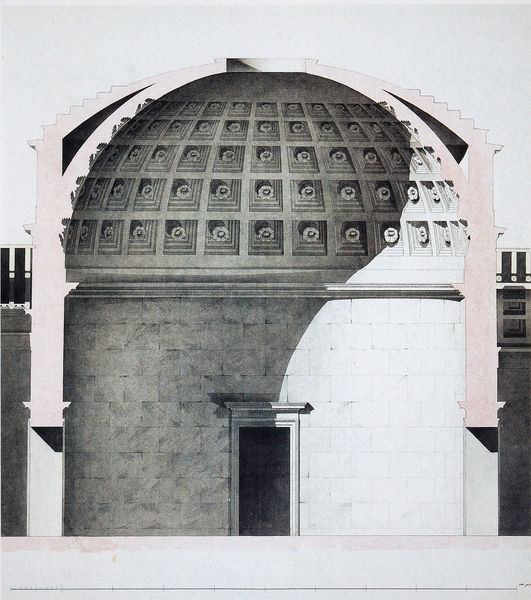
Titel: Walhalla (Projekt I) - Längsschnitt (Detail)
Künstler: Carl von Fischer
Standort: München
Institution: Architektursammlung der Technischen Universität
Schlagwörter: himmel, schatten, weiß, blumen, grau, hell, licht, marmor, schwarz, skizze, säule, tür, zeichnung, blüten, dach, gebäude, haus, rose, rosen, muster, wand, architektur, rahmen, stein, steine, kirche, sonne, auge, innen, klassizismus, frontal, renaissance, rosa, rund, umrandung, schalen, papier, modell, ansicht, fassade, studie, mauer, ziegel, graphik, kuppel, gris, ornamente, verzierung, türrahmen, durchgang, innenansicht, tor, foto, fotografie, photographie, eingang, nische, gewölbe, antike, eckig, orient, orientalisch, druck, schnitt, radierung, stich, blanc, noir, schwarzweiß, bleistift, entwurf, architrav, pantheon, rom, kasten, photo, ausstellung, fries, quadrate, portal, sims, gesims, türöffnung, quader, rosette, antik, konstruktion, rechteckig, kapelle, plan, tempel, kasetten, kassetten, kassettendecke, fleurs, lumière, ombre, soleil, riß, querschnitt, geometrie, ornamnet, bau, fleur, schwar, rosetten, pierre, fensterlos, aufriss, architekturzeichnung, kasettendecke, intérieur, kassettierung, palladio, rundbau, vorne, aufschnitt, kuppelbau, architecture, berechnung, boullee, buco, caisson, caissons, coupole, croquis, dachöffnung, esquisse, panteon, schalenkuppel, schema, vitruve, corniche, dessin, entrée, porte, classique, medaillons, dome, symétrie, kastendecke, sculpture, voute, byzanz, mur, rosace, mekka, perspective, rome, coupe, marbre, rotonde, construction, brunelleschi, stuc, cul de four, batiment, roses, baptistère, trou, moulures, pantenon, brique, batistère, occulus, sphere, structure, couploe, mur\, oculus, hadrien, tuf, tuff